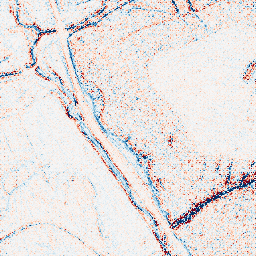
Category: edge_preserving
Decomposition family: bilateral
Decomposition parameters: d: 9
sigma_color: 100
sigma_space: 75
Upsampling method: regularized
Upsampling parameters: scale: 2
lambda_reg: 0.1
Upsampling scale: 2